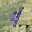
Label: 4